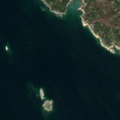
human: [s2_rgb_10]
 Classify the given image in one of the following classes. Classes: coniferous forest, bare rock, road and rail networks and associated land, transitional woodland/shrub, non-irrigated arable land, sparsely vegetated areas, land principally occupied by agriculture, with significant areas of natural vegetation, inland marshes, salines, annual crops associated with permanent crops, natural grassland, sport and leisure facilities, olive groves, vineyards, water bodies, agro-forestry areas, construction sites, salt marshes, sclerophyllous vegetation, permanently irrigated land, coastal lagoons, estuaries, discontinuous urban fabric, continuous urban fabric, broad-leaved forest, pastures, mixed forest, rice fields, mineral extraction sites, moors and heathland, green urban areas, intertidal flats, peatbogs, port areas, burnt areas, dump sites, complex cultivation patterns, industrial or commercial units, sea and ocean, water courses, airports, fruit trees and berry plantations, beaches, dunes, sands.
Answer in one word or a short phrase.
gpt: broad-leaved forest, coniferous forest, sea and ocean